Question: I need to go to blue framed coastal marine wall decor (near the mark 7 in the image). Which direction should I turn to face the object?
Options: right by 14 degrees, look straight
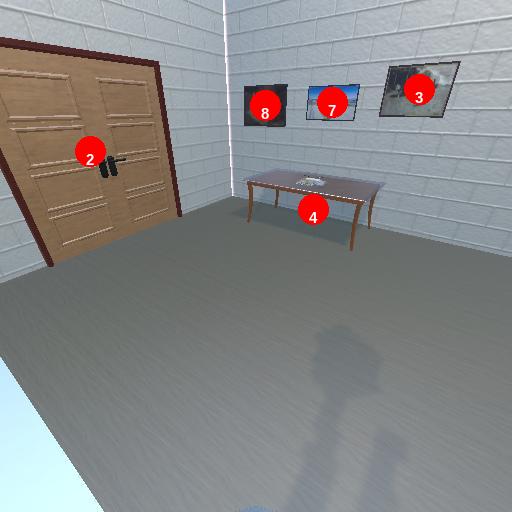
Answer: right by 14 degrees